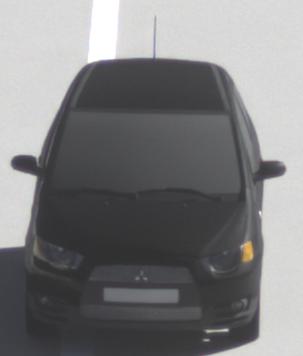
Make: Mitsubishi
Model: Colt 1.1
Detailed model: Colt (VI)
Model produced from: 2008/11
Model produced until: 2010/10
Doors: 3
Color: black
Road condition: dry road
Daytime: morning or afternoon
Contrast: high contrast